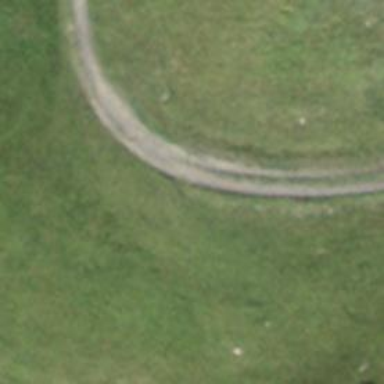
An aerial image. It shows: Gravel track with grade3 tracktype.